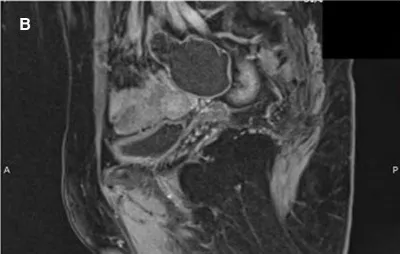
(C): LAMN (red arrow) and NEN G1 (black arrow), (hematoxylin and eosin (H & E) staining).
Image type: radiology (mri)